Question: I'm trying to display a progress bar, using Bootstrap 3, with the following code:
'''
<div class="progress">
<div class="progress-bar" style="width: 60%;">
</div>
<span>60%</span>
</div>
'''
Screenshot of output:

However, this causes the text '60%' to be displayed towards the right, rather than in the center of the progress bar. How can I center this text, so it appears in the center?
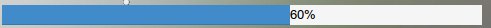
Answer: I would put a class on the span tag, and put the tag before the progress-bar class. Then set the span to 'position:absolute' and give progress 'text-align:center':
HTML:
'''
<div class="progress">
<span class="progress-value">60%</span>
<div class="progress-bar"></div>
</div>
'''
CSS:
'''
.progress {
text-align:center;
}
.progress-value {
position:absolute;
right:0;
left:0;
}
'''
See demo: <URL>